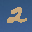
Label: 2